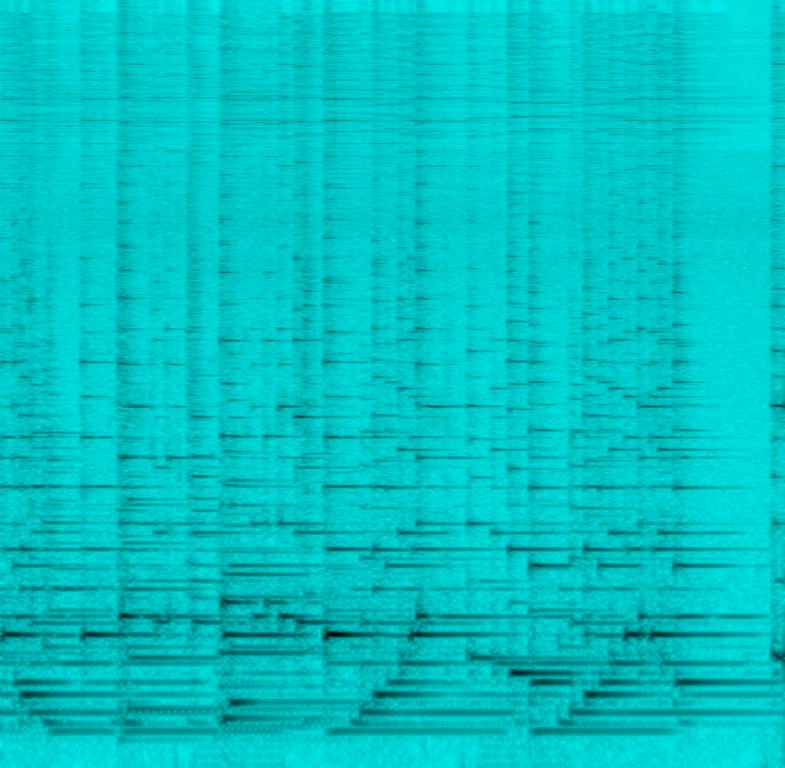
This is an instrumental harp cover of a heavy metal music piece. The atmosphere of the recording is lively. This piece could be used in the soundtrack of an arcade video game. It could also be sampled for use in beat-making.